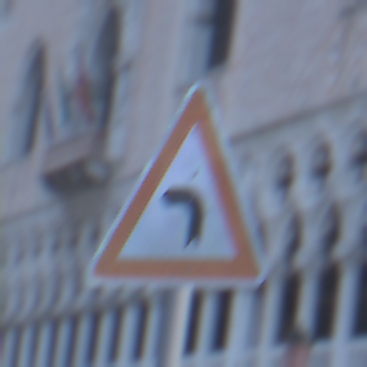
Verkehrszeichen: KurveLinks
Umgebung: Outdoor, Urban
Tageszeit: Dawn
Wetter: Clear
Licht: Natural
Jahreszeit: NotSpecified
Kontrast: LowContrast